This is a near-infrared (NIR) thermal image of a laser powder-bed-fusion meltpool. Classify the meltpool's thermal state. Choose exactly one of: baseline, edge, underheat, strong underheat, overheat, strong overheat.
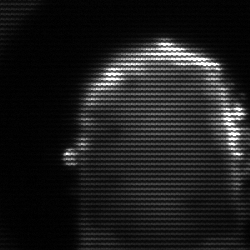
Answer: baseline